Field crop: maize
Growth stage: 2
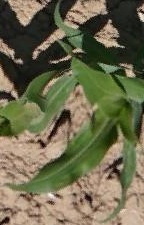
Species: maize